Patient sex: M
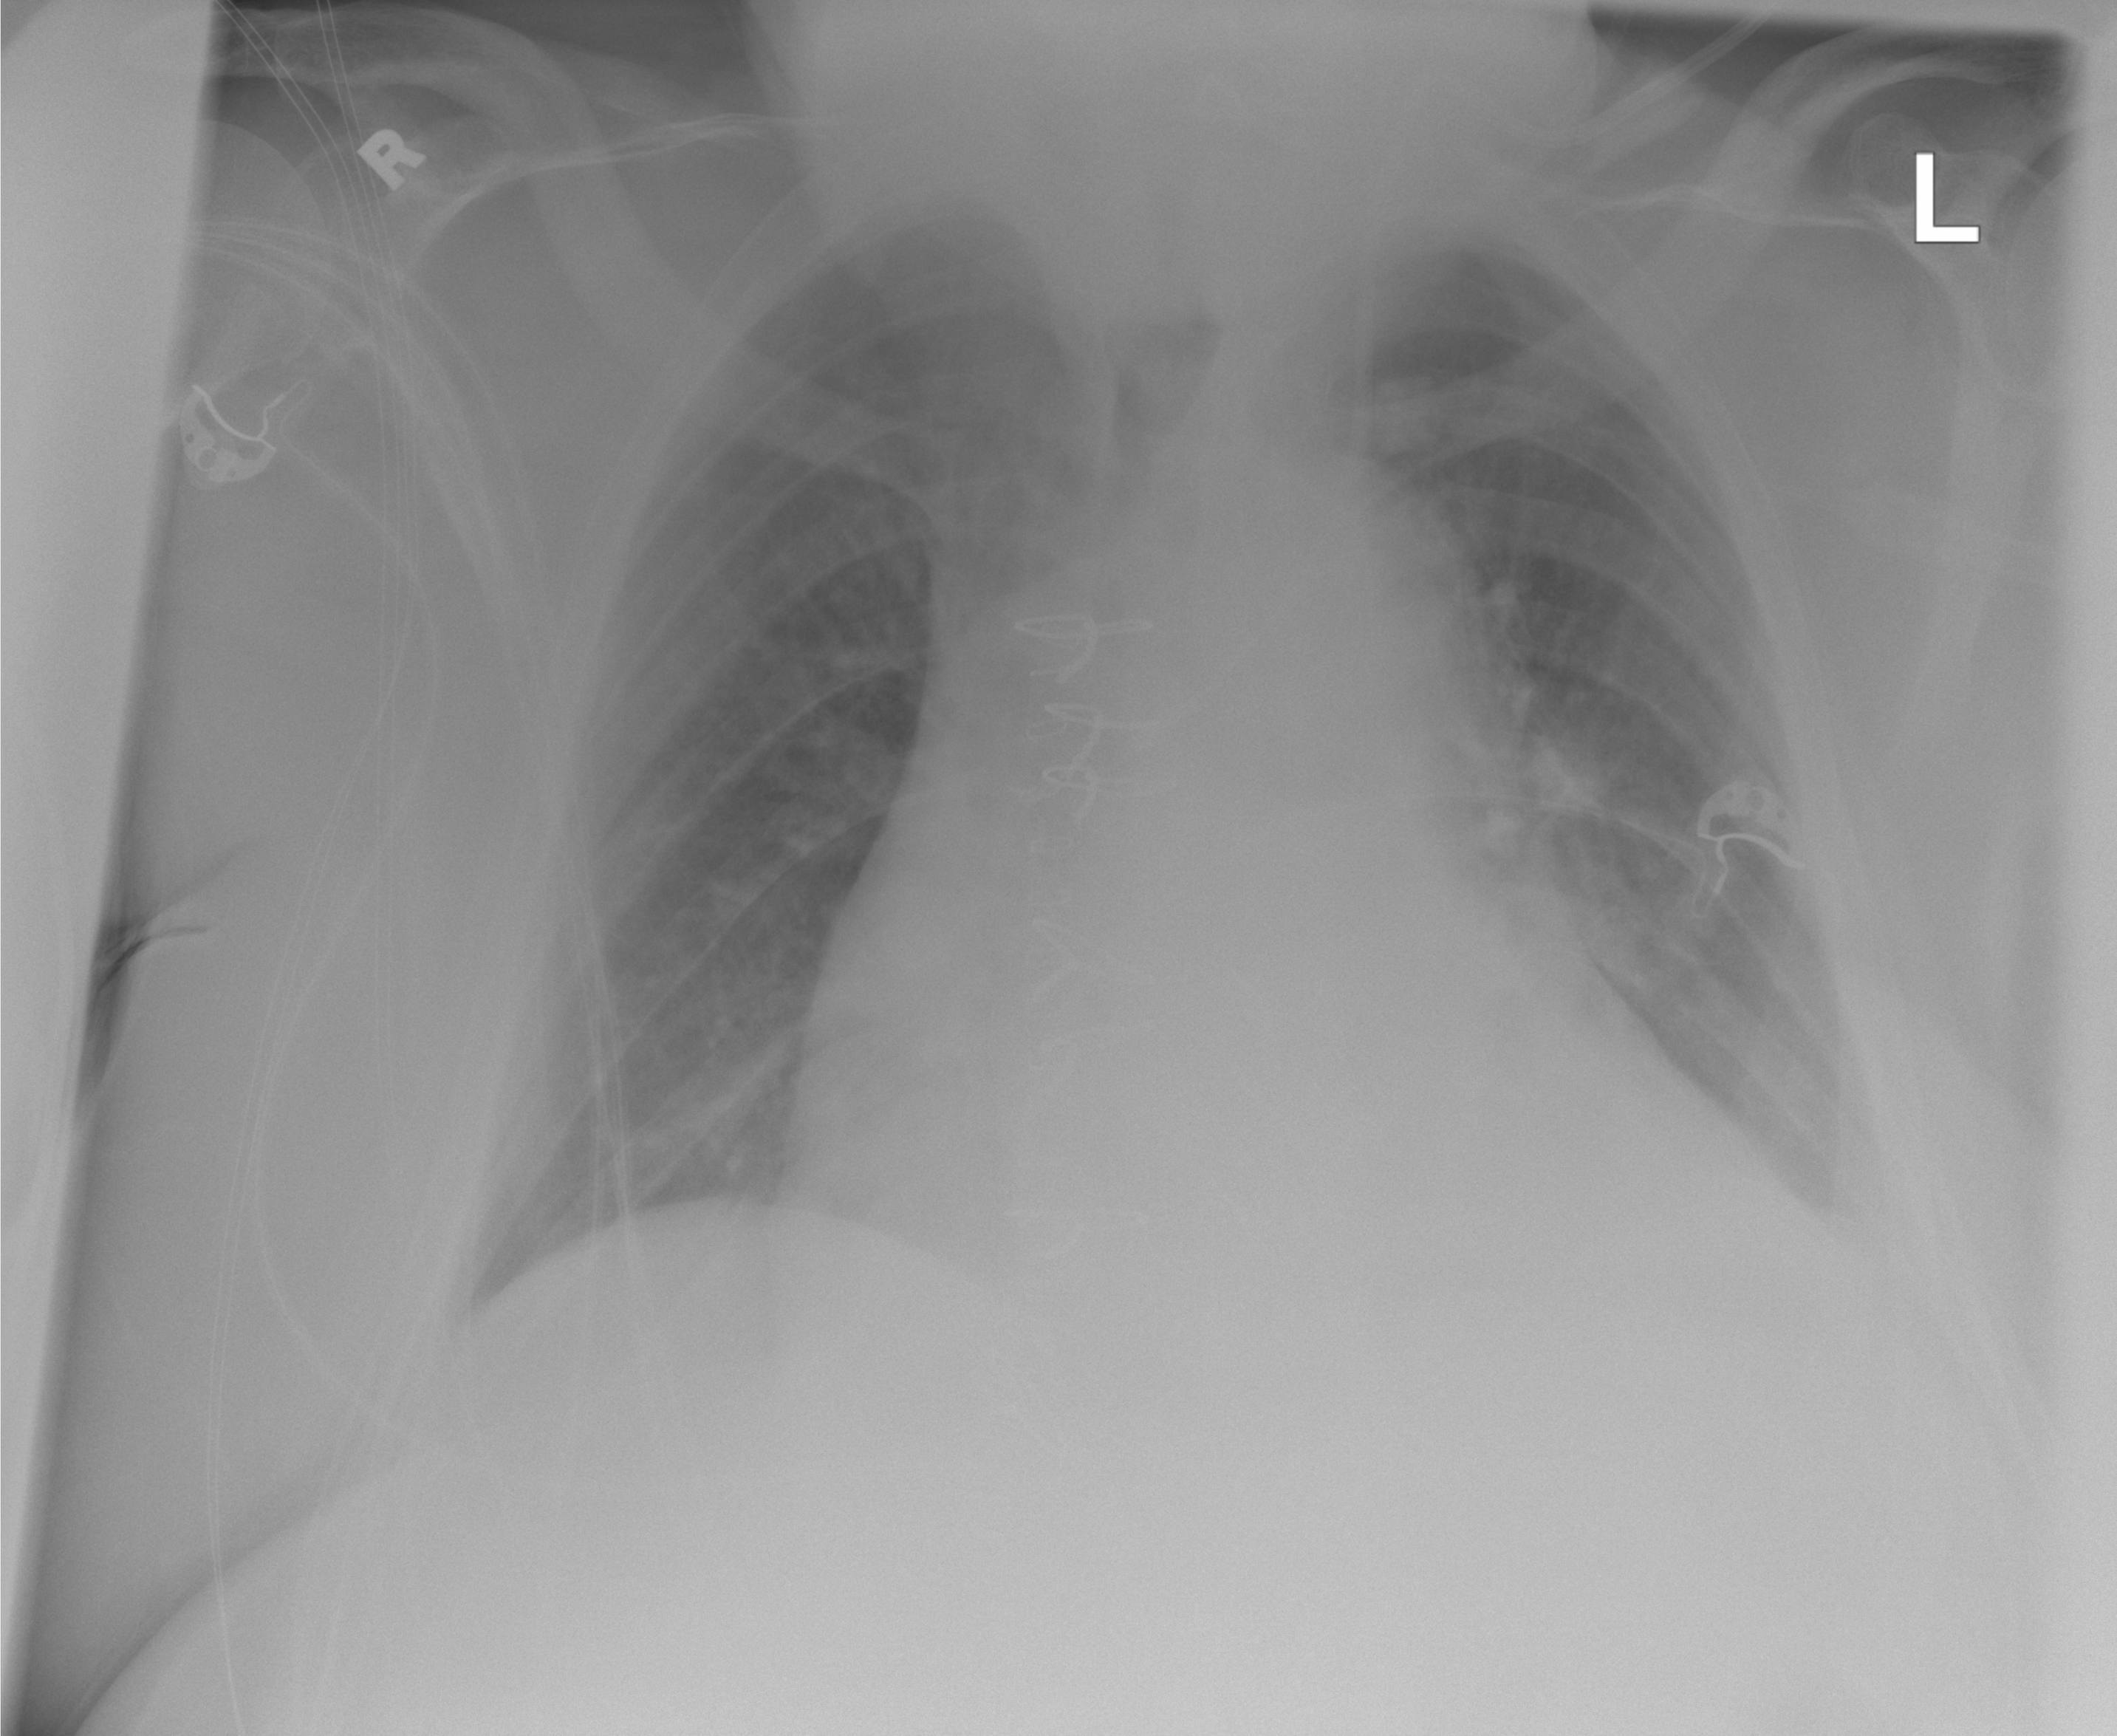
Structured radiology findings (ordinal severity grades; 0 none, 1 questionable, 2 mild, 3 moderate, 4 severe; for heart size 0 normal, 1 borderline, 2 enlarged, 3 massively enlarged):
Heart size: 2
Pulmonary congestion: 0
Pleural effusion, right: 0
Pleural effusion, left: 1
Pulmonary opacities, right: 0
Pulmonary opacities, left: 0
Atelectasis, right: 0
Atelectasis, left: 2